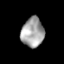
Tissue: lung
Cell type: Others
Senescence score: 0.1807
Nuclear area (px): 652
Mean DAPI intensity: 164.279